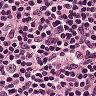
Metastatic tissue present: no